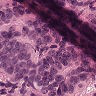
Metastatic tissue present: yes